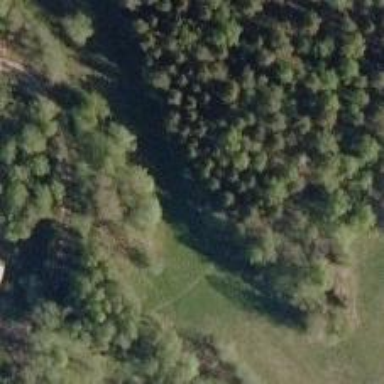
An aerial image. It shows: Path.